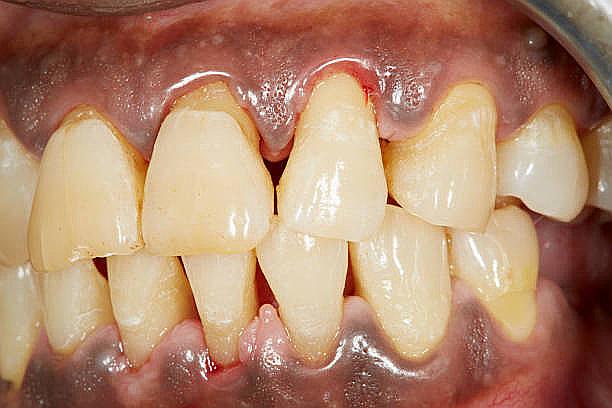
Condition: Gingivitis